Question: I have hosted a WebAPI (using latest version) in my VM (has .net framework 4.5.2, Windows Server 2012 R2 with all updates).
WebAPI code returns RSS feed from my Blog (external public URL).
Here is the code for same.
I am using <URL> to Cache WebAPI Output.
'''
[AllowAnonymous]
[CacheOutput(ServerTimeSpan = 9000, ExcludeQueryStringFromCacheKey = false)]
[HttpGet]
public async Task<HttpResponseMessage> GetRecentPost(string type)
{
string responseFromServer;
WebRequest request = null;
request = WebRequest.Create("My_EXTERNAL_BLOG_URL_HERE");
using (var response = await request.GetResponseAsync())
{
using (var dataStream = response.GetResponseStream())
{
using (var reader = new StreamReader(dataStream))
{
responseFromServer = await reader.ReadToEndAsync();
}
}
}
return new HttpResponseMessage() { Content = new StringContent(responseFromServer, Encoding.UTF8, ContentType) };
}
'''
I can see from IIS that few requests stay for very long time.

What can be the reason ?
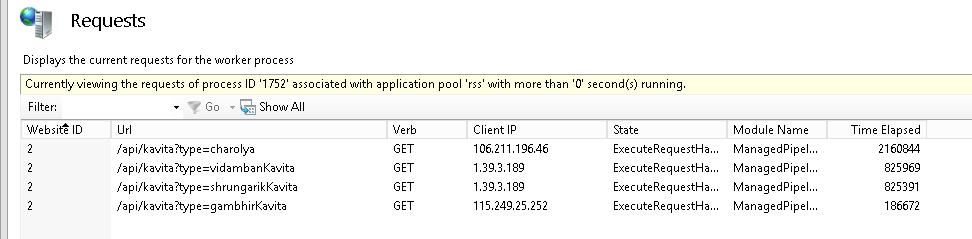
Answer: Best practices are being used.
There is nothing here that would suggest excessive delays. Apparently, You can test this theory by using Fiddler to observe incoming and outgoing HTTP requests. Make sure to configure the Fiddler proxy in the web.config file in case you're using IIS to debug.
You should see that .
The IIS window shows that all requests are stuck executing the request handler (which is your code). Apparently, the caching attribute that you applied did not take for some reason. I'm not familiar with that attribute. Isn't there a standard attribute built-in that you can use?
Or, you are simply requesting all different URLs which leads to the cache not coming into play.
The question whether it is a good idea to use await really boils down to a different question: <URL>
This case is a very . 'await' is the most modern way to implement async IO.